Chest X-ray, AP view. Patient: 61 years old, sex M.
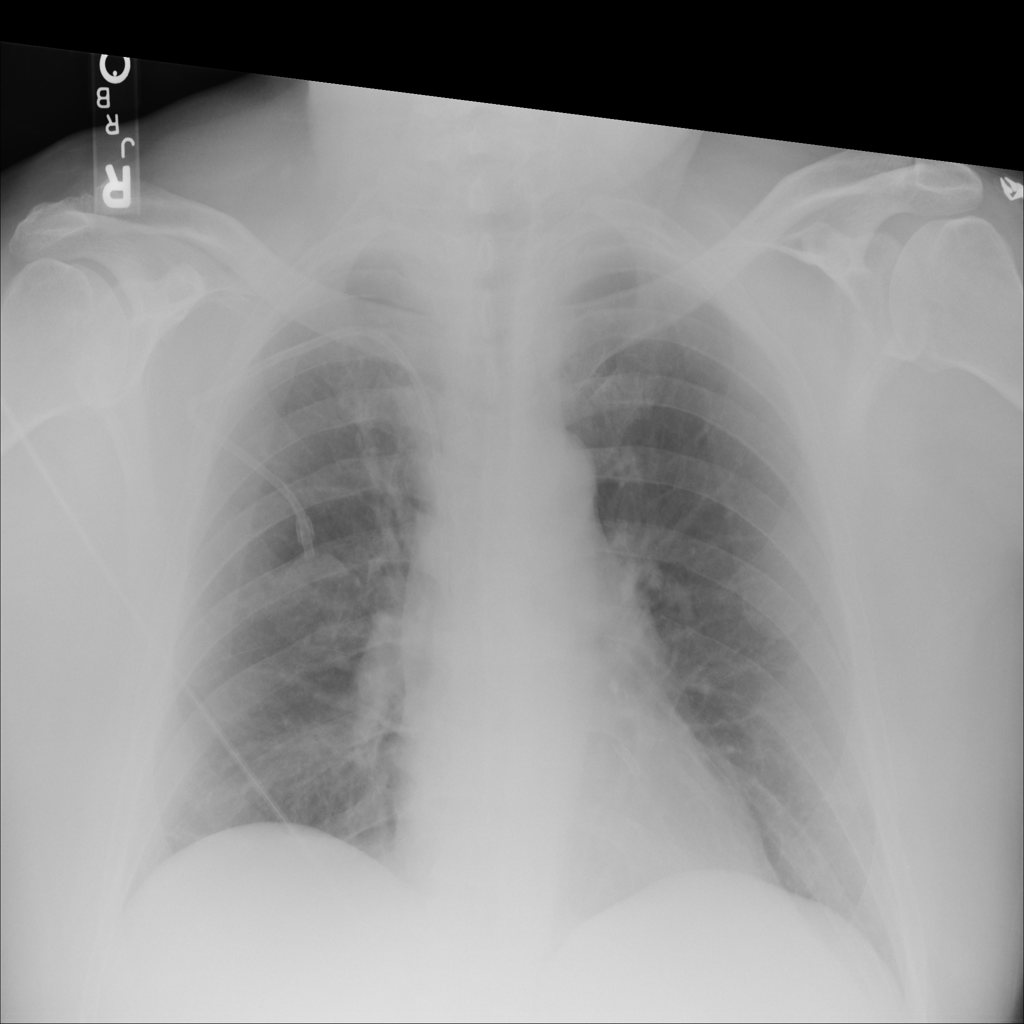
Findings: No Finding